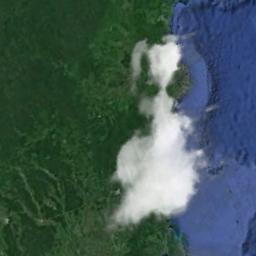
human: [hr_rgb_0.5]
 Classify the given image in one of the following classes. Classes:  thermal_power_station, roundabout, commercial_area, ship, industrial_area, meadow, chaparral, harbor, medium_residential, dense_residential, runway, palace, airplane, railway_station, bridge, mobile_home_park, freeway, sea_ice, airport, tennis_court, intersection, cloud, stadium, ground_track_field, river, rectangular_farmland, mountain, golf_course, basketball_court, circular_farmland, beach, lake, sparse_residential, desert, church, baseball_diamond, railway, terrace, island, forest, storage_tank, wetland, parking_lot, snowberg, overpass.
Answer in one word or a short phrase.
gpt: cloud